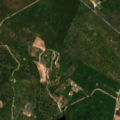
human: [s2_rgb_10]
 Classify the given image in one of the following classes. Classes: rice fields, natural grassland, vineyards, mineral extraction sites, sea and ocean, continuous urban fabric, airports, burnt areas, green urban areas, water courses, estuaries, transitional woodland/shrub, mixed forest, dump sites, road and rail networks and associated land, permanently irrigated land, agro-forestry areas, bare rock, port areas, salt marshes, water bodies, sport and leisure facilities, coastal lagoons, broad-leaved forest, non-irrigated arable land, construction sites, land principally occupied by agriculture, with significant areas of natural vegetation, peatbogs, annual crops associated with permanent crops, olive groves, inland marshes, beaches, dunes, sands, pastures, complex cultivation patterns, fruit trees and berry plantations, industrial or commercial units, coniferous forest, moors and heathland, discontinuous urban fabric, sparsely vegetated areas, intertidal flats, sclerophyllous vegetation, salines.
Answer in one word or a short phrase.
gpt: continuous urban fabric